Question: I'm trying to get headers from a user provided url and all seems to be working fine until I try 'http://www.google.com' which gives me the following exception:
> System.NullReferenceException was unhandled Message=NotSupportedException
StackTrace:
at System.Net.Browser.OHWRAsyncResult.get_AsyncWaitHandle()
at System.Net.Browser.AsyncHelper.BeginOnUI(SendOrPostCallback beginMethod, Object state)
at System.Net.Browser.ClientHttpWebRequest.EndGetResponse(IAsyncResult asyncResult)
at Network_Monitor.Checks.URLCheckResults.RespCallback(IAsyncResult asynchronousResult)
at System.Net.Browser.ClientHttpWebRequest.<>c__DisplayClassa.b__8(Object state2)
at System.Threading.ThreadPool.WorkItem.WaitCallback_Context(Object state)
at System.Threading.ExecutionContext.Run(ExecutionContext executionContext, ContextCallback callback, Object state)
at System.Threading.ThreadPool.WorkItem.doWork(Object o)
at System.Threading.Timer.ring()
Call Stack:
'''
System.Windows.dll!System.Net.Browser.AsyncHelper.BeginOnUI(System.Threading.SendOrPostCallback beginMethod, object state) + 0xc3 bytes
System.Windows.dll!System.Net.Browser.ClientHttpWebRequest.EndGetResponse(System.IAsyncResult asyncResult) + 0x41 bytes
Network Monitor.dll!Network_Monitor.Checks.URLCheckResults.RespCallback(System.IAsyncResult asynchronousResult) Line 55 + 0x3 bytes C#
System.Windows.dll!System.Net.Browser.ClientHttpWebRequest.InvokeGetResponseCallback.AnonymousMethod__8(object state2) + 0x1b bytes
mscorlib.dll!System.Threading.ThreadPool.WorkItem.WaitCallback_Context(object state) + 0x18 bytes
mscorlib.dll!System.Threading.ExecutionContext.Run(System.Threading.ExecutionContext executionContext, System.Threading.ContextCallback callback, object state) + 0x63 bytes
mscorlib.dll!System.Threading.ThreadPool.WorkItem.doWork(object o) + 0x47 bytes
mscorlib.dll!System.Threading.Timer.ring() + 0x70 bytes
'''
I've Googled for hours looking for the solution but none of the existing ones work. What is cause this to appear for Google.com but not other websites?
'''
public void CheckURL(String URL)
{
lblResults.Text = "Checking...";
var wr = HttpWebRequest.Create(URL);
wr.Method = "HEAD";
IAsyncResult asyncResult = (IAsyncResult)wr.BeginGetResponse(RespCallback, wr);
}
private void RespCallback(IAsyncResult asynchronousResult)
{
try
{
HttpWebRequest request = (HttpWebRequest)asynchronousResult.AsyncState;
using (HttpWebResponse response = (HttpWebResponse)request.EndGetResponse(asynchronousResult))
{
Dispatcher.BeginInvoke(() =>
{
for (int i = 0; i < response.Headers.Count; ++i)
{
if (!lblResults.Text.Equals("Checking..."))
{
lblResults.Text += "
";
}
else
{
lblResults.Text = "";
}
lblResults.Text += "Header Name:" + response.Headers.AllKeys[i] + ", Header value :" + response.Headers[response.Headers.AllKeys[i]];
}
});
}
}
catch (WebException ex)
{
if (((HttpWebResponse)ex.Response).StatusCode == HttpStatusCode.NotFound)
{
Dispatcher.BeginInvoke(() =>
{
lblResults.Text = "Page Not Found (404)";
});
}
else
{
MessageBox.Show(ex.Message, "Program Name", MessageBoxButton.OK);
}
}
}
'''
The exception is happening on the line 'using (HttpWebResponse response = (HttpWebResponse)request.EndGetResponse(asynchronousResult))' with the following screenshot (Right Click and click view image to see it bigger):

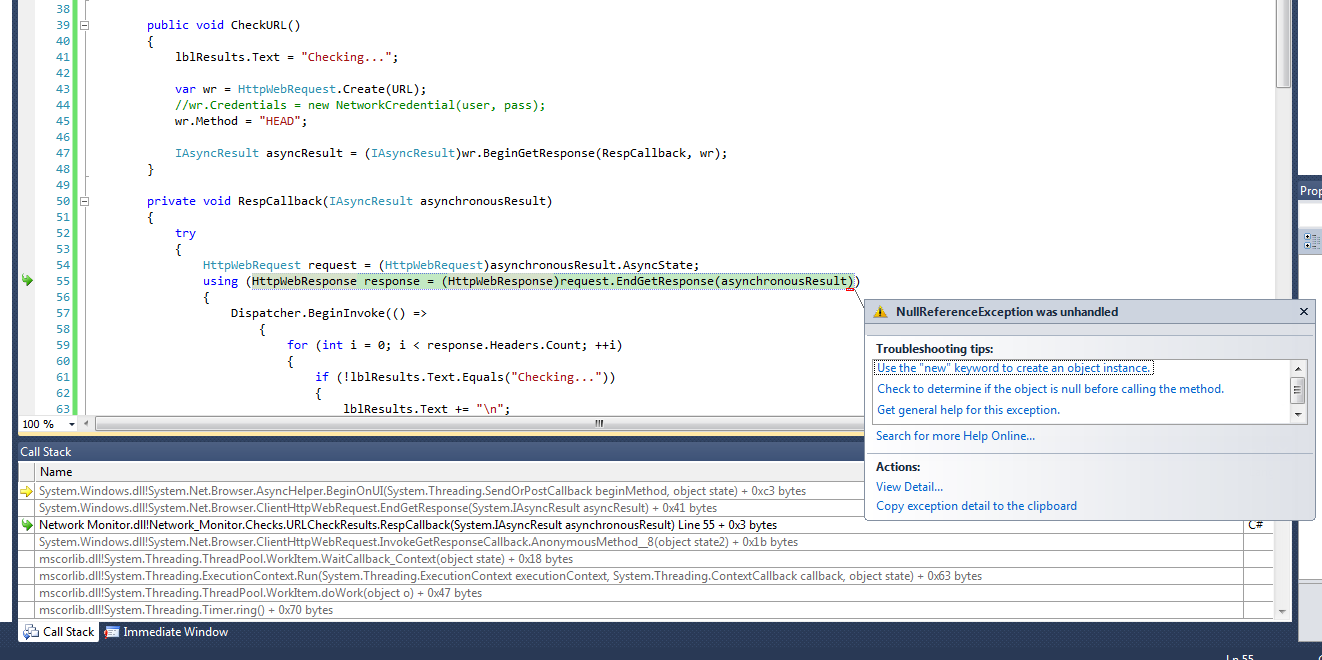
Answer: > ME: It just ran for me perfectly using yahoo.com, google.com, and
msn.com. The only difference between mine and your code was I ran the
iteration outside of the Dispatcher. Any chance Google was hiccuping
when you tried?Gabriel: I don't know what to say. Create that as an answer and I'll
reward you the +100 reputation.